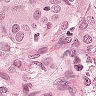
Metastatic tissue present: yes